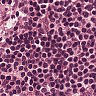
Metastatic tissue present: no